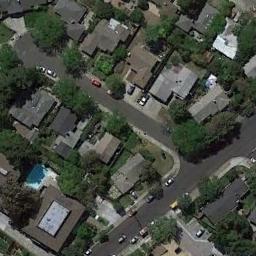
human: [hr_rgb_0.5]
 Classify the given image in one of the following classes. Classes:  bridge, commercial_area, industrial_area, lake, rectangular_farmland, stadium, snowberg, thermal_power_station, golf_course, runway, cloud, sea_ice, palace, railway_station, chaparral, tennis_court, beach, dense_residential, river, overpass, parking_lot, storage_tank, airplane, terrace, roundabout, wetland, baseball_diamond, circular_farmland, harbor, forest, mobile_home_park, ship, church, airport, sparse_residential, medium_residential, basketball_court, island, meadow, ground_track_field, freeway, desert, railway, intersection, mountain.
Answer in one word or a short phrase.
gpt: medium_residential